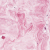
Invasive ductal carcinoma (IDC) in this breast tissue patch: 0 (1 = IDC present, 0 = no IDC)